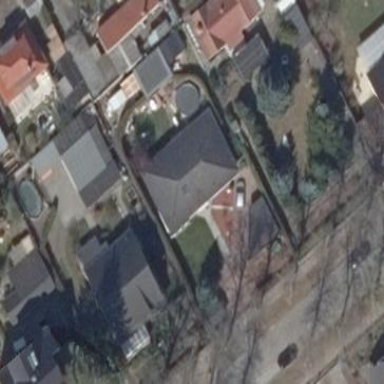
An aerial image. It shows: Detached building with hipped roof.